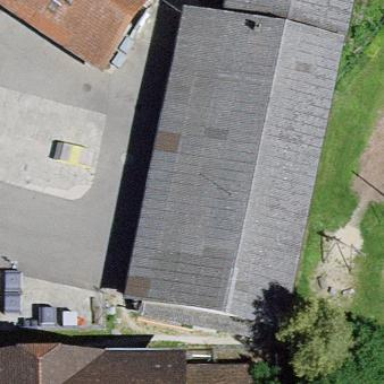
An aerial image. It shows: Garage.